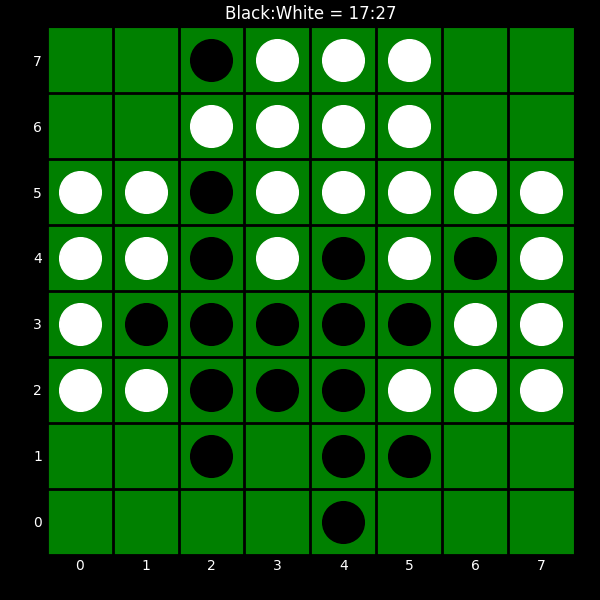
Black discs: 17
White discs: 27